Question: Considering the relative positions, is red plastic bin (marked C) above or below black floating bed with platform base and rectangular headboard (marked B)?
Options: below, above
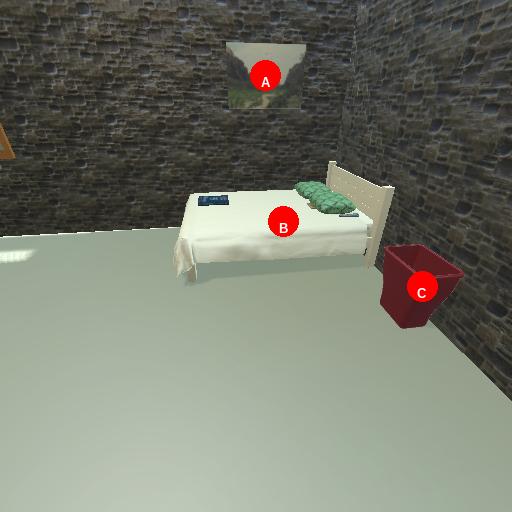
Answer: below